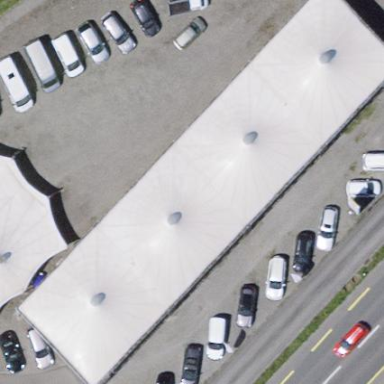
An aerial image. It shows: View of roof of building.